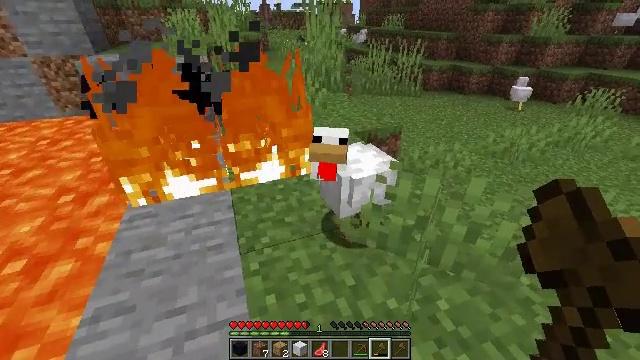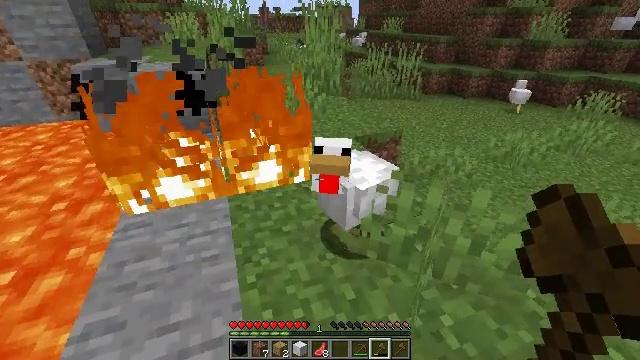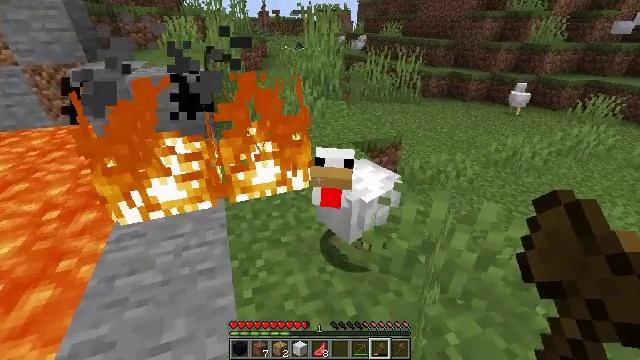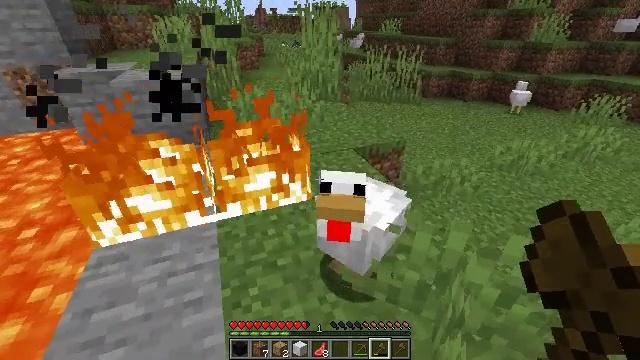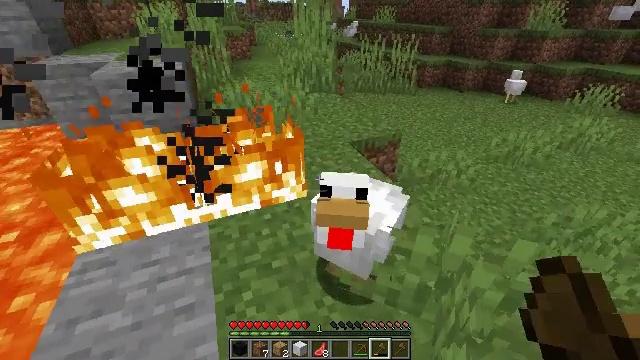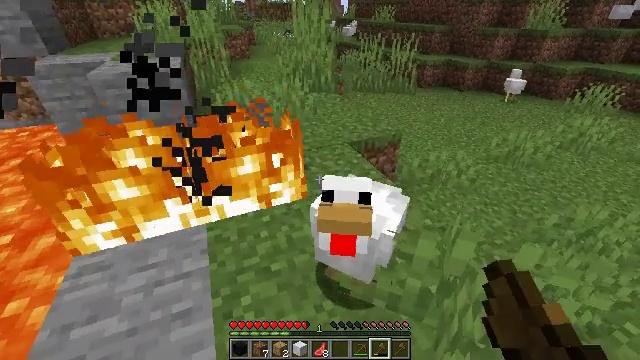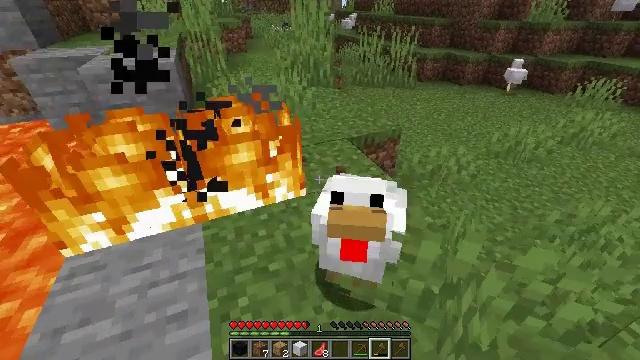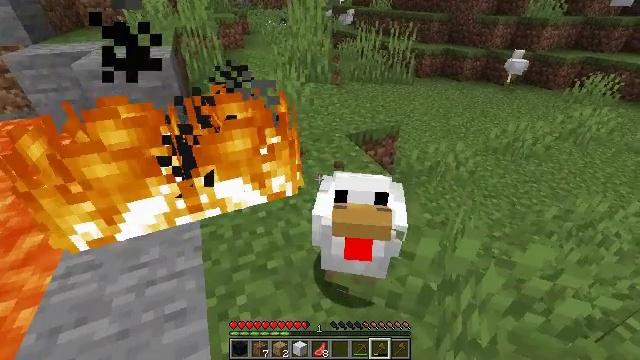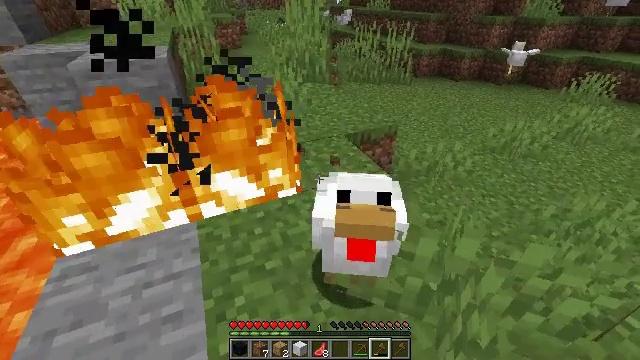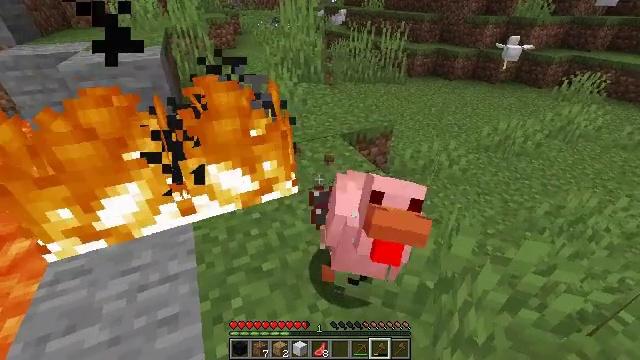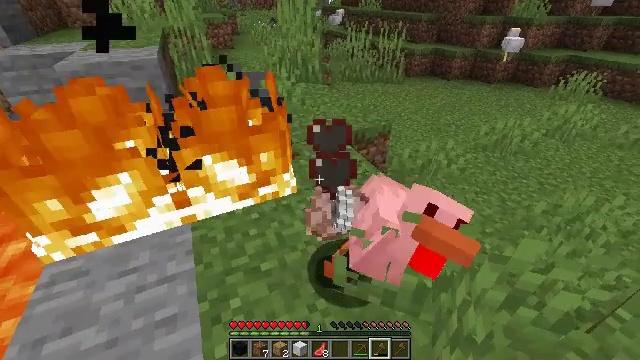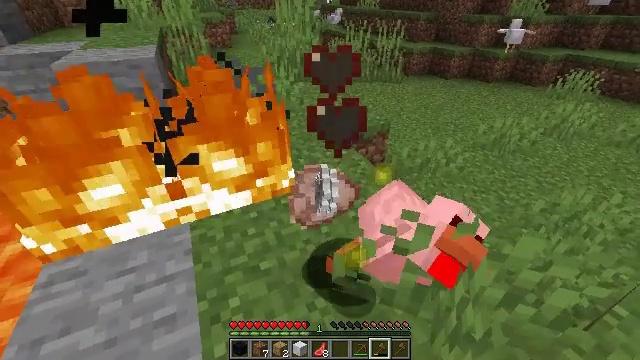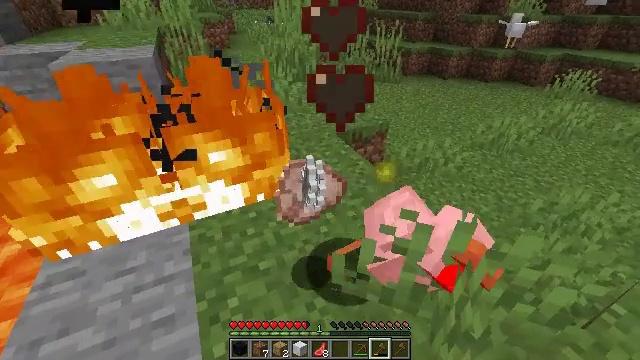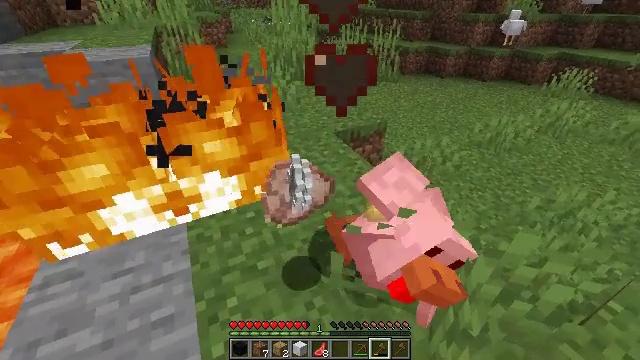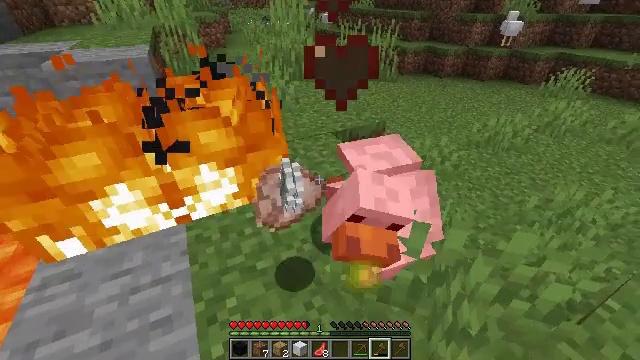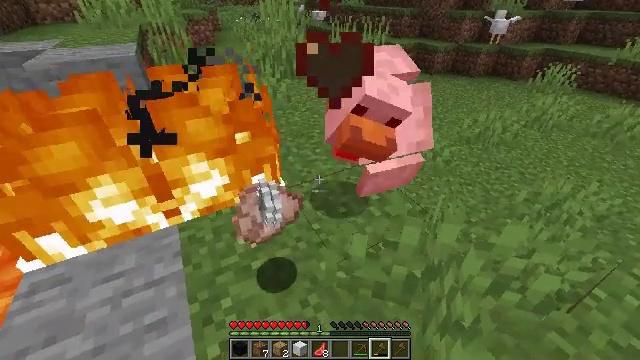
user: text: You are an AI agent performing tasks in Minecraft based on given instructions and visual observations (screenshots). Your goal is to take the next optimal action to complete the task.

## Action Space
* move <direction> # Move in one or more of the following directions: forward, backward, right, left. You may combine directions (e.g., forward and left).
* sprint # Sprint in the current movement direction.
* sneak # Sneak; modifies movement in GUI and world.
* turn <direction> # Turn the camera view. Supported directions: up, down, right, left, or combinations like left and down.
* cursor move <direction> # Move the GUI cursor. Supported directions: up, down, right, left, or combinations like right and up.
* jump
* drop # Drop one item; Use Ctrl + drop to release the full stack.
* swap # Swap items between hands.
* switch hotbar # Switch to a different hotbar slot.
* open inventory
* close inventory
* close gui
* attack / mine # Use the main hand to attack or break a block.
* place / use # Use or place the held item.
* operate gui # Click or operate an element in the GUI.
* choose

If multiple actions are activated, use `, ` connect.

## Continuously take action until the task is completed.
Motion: motion action
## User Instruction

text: Hunt animals.
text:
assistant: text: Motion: move forward
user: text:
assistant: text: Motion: move forward
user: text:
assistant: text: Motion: move forward
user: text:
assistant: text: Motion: turn right and down, attack / mine
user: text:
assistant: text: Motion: attack / mine
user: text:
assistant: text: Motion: turn down, attack / mine
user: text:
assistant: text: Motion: no_op
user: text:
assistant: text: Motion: no_op
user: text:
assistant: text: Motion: turn right
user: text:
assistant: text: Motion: no_op
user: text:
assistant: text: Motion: no_op
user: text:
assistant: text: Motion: no_op
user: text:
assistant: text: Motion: no_op
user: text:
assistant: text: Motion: no_op
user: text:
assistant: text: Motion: turn right
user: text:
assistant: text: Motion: move forward, turn right
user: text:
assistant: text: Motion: move forward
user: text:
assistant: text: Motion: move forward
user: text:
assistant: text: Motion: move forward
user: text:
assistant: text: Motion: move forward, turn left
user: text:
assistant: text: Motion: move forward, turn left
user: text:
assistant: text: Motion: move forward, turn left
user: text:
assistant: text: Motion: turn left
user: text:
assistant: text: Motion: no_op
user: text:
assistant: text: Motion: turn left
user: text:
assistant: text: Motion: move back and move right, turn left
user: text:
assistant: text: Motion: move back and move right, turn left
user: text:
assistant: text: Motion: move back and move right
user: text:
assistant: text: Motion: move back and move right, turn left
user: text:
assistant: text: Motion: move back and move right, turn left